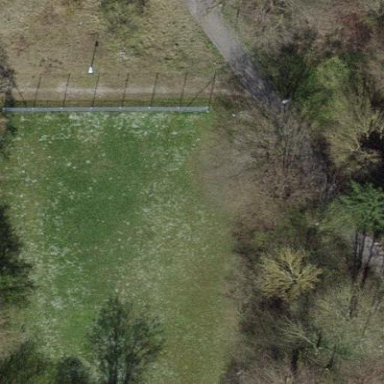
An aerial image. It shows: Grass pitch designated for soccer.